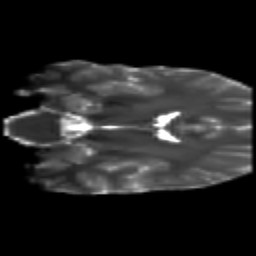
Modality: T2w
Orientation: coronal
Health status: healthy
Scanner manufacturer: siemens
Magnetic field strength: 3 T
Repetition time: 10 s
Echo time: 0.092 s